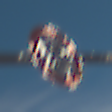
Verkehrszeichen: Geschwindigkeit20
Umgebung: Outdoor, Special
Tageszeit: Midday
Wetter: PartlyCloudy
Licht: Natural
Jahreszeit: NotSpecified
Kontrast: HighContrast